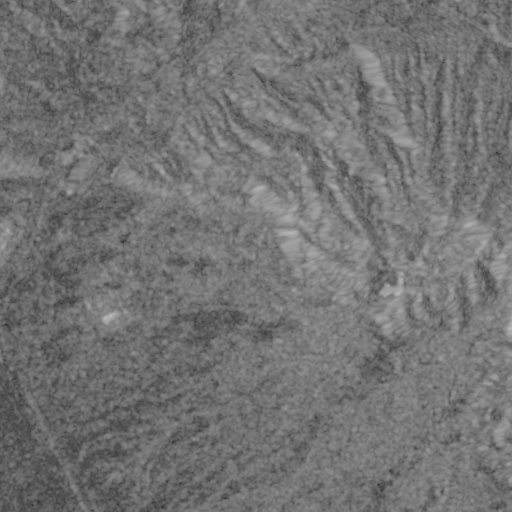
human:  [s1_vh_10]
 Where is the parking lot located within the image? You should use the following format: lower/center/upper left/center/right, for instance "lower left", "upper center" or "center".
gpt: The parking lot is located in the center left of the image.
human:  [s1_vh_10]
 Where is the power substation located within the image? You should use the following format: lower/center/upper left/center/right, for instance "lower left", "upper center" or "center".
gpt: The power substation is located in the center left of the image.
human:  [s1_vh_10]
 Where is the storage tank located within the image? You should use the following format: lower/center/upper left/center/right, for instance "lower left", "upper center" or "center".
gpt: The storage tank is located in the center left of the image.
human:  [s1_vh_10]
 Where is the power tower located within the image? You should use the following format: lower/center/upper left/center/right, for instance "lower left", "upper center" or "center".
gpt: There is no power tower in the image.

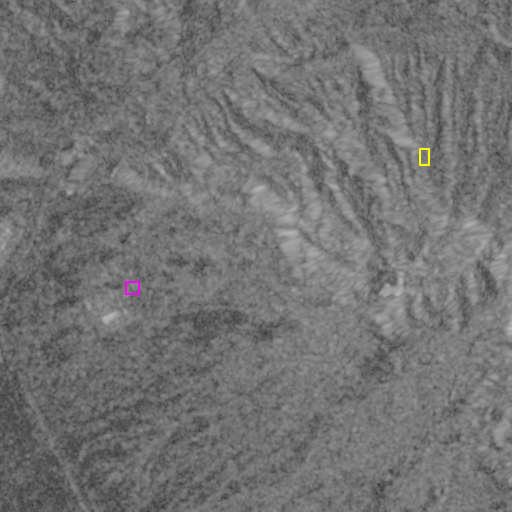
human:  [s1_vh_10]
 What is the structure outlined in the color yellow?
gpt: The structure outlined in yellow is a landfill.
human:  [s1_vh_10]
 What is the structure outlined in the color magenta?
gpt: The structure outlined in magenta is a power substation.
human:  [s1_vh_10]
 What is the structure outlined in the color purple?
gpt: There is no purple outline.